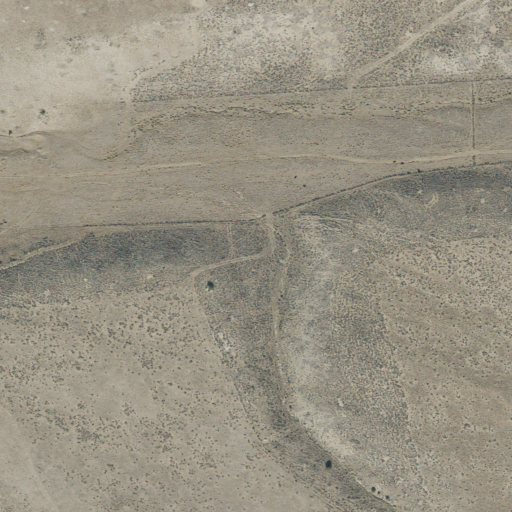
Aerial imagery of valley in Utah named Rocky Canyon containing only shrub